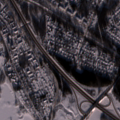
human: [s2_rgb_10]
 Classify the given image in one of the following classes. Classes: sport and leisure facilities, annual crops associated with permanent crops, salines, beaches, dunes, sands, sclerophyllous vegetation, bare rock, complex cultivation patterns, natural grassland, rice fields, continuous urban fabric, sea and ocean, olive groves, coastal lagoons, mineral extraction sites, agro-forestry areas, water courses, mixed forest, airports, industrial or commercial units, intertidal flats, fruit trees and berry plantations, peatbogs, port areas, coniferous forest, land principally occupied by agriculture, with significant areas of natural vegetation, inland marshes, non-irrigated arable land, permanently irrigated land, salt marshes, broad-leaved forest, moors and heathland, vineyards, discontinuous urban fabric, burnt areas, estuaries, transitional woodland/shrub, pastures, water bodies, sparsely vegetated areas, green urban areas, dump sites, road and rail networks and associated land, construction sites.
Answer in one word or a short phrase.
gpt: discontinuous urban fabric, transitional woodland/shrub, sea and ocean